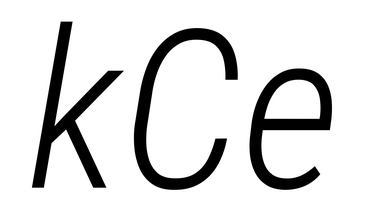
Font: Roboto-Italic_Condensed_Light_Italic